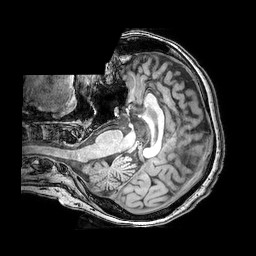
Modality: T1w
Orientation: axial
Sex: female
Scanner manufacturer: philips
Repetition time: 0.008099 s
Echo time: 0.0037 s